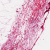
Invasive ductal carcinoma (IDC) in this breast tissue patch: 0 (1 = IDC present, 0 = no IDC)